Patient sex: M
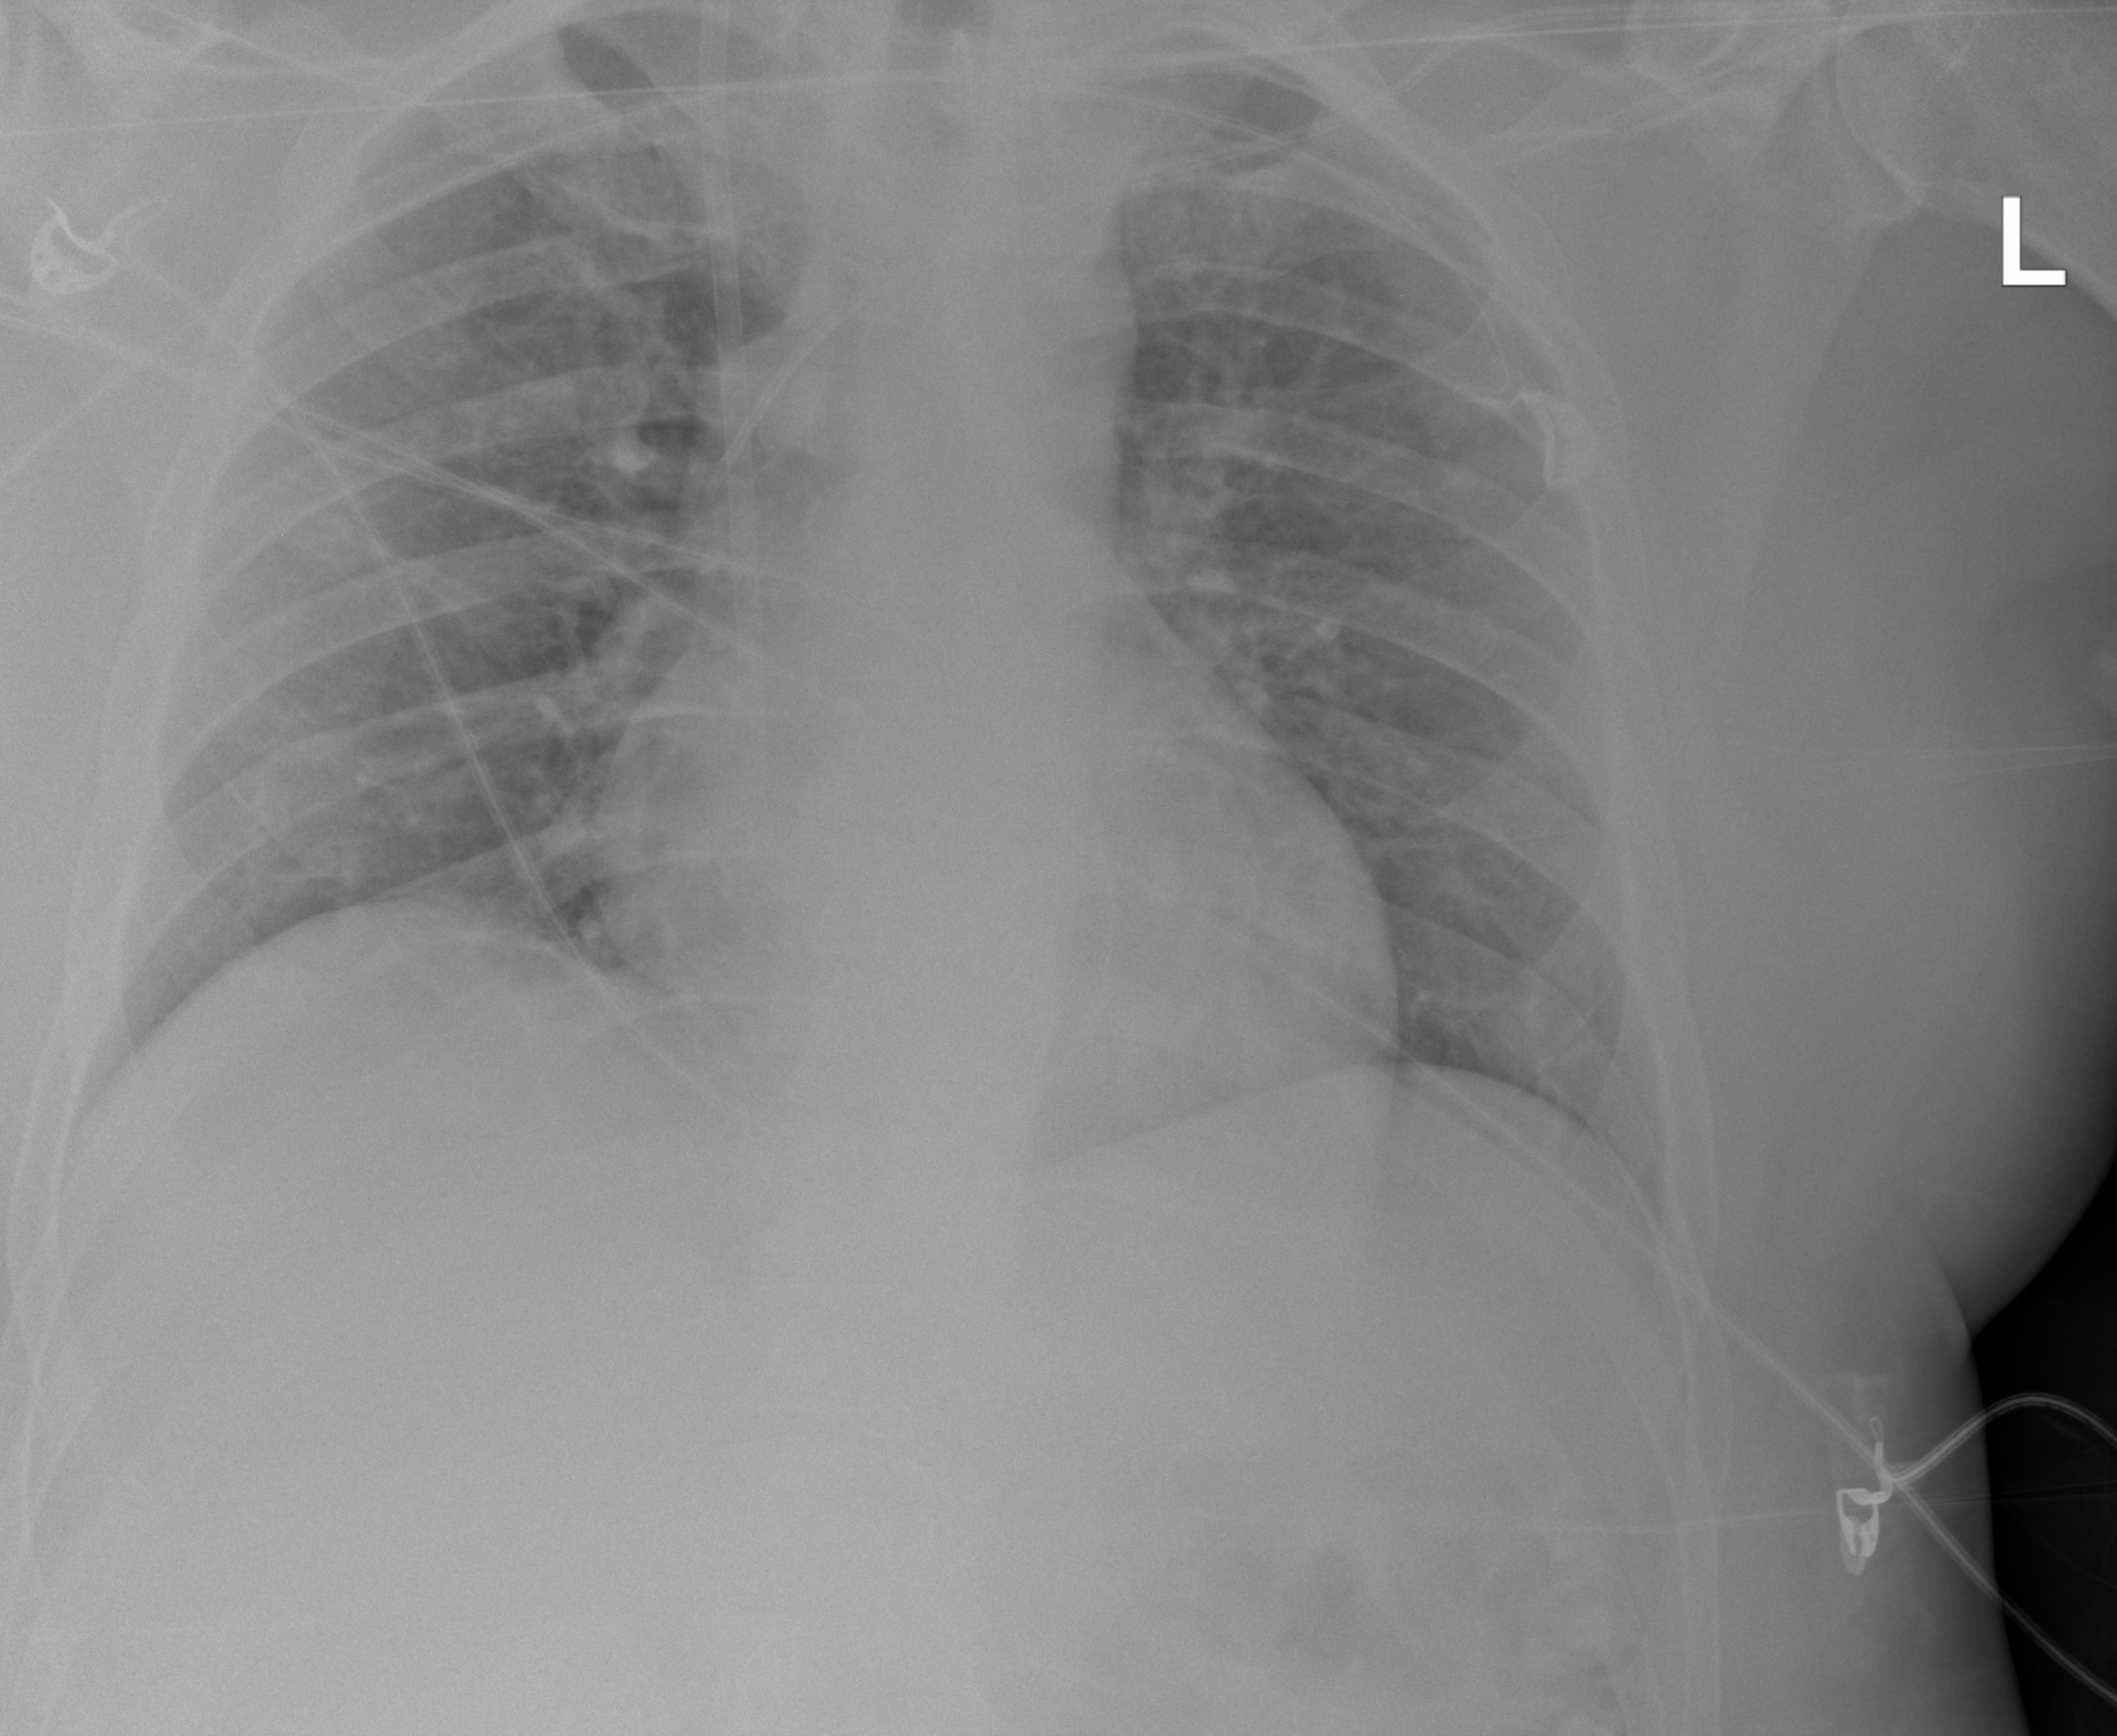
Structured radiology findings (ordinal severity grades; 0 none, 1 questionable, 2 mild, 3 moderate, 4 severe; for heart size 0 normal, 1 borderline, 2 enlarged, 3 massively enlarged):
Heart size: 2
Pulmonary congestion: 2
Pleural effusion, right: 0
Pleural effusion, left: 0
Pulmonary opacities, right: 2
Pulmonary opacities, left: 2
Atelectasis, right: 2
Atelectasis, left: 2